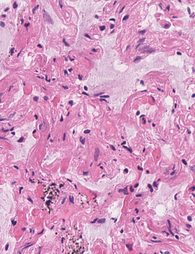
Tumor epithelial tissue: no
Tumor-associated stroma tissue: no
Normal tissue: yes